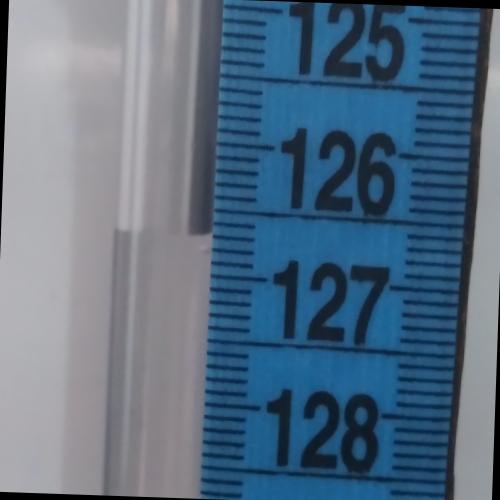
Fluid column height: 126.7 cm